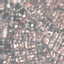
Land use / land cover class: Residential